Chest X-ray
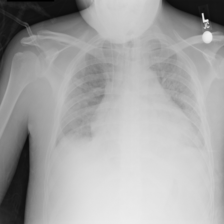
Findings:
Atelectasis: negative
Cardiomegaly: negative
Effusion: negative
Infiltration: negative
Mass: negative
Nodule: negative
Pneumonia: negative
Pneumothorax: negative
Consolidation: negative
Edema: negative
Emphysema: negative
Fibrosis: negative
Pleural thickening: negative
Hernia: negative